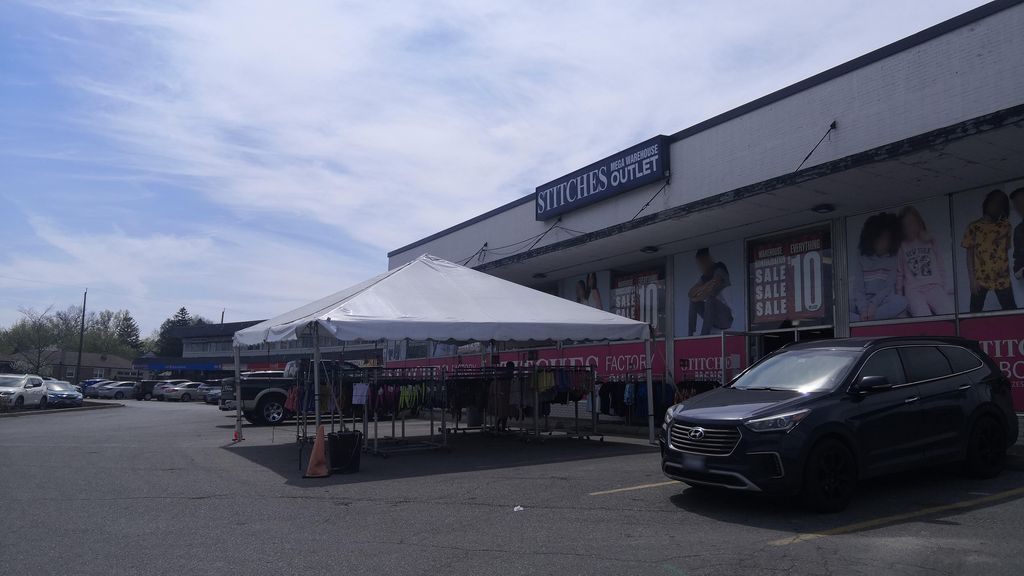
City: toronto